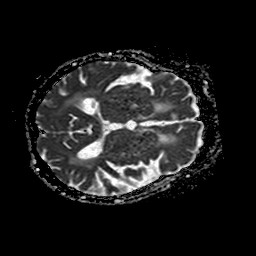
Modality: ADC
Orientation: axial
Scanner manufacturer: philips
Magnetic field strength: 1.5 T
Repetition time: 3.704 s
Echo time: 0.09719 s